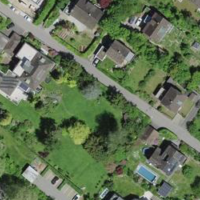
EUNIS habitat code: 55
Species observed at this site:
Dipsacus fullonum
Cornus sanguinea
Nicandra physalodes
Corylus avellana
Chorthippus biguttulus